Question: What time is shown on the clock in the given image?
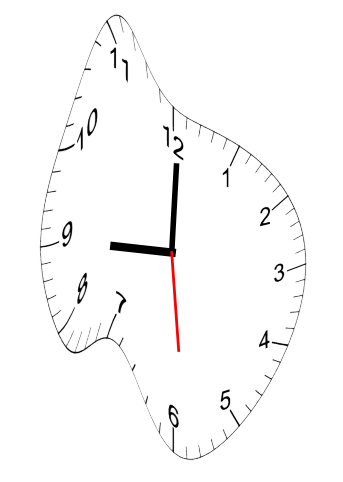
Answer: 09:00:29